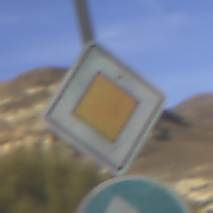
Verkehrszeichen: Vorfahrtsstrasse
Zusatzzeichen unten: VorgeschriebeneFahrtrichtungGeradeausOderRechts
Umgebung: Outdoor, Nature
Tageszeit: Midday
Wetter: Clear
Licht: Natural
Jahreszeit: NotSpecified
Kontrast: HighContrast